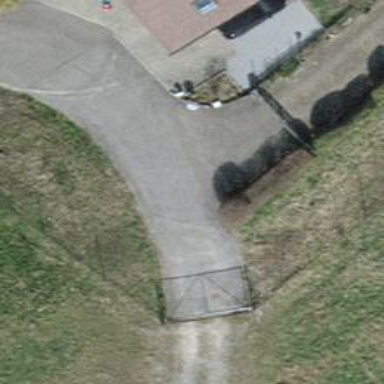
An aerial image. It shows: Gate.